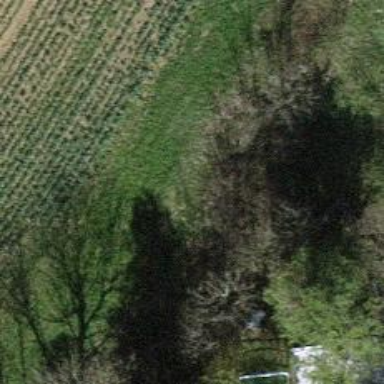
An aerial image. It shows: Mixed leaf-type tree in natural setting.